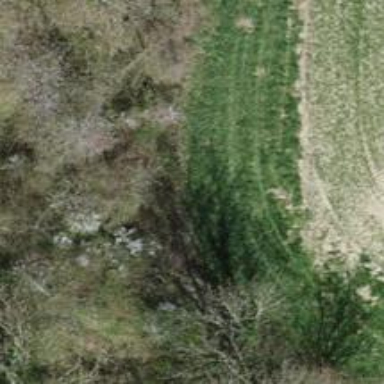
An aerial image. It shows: Grass track with Grade 4 tracktype.